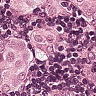
Metastatic tissue present: yes